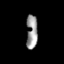
Tissue: lung
Cell type: Epithelial cells
Senescence score: 0.2366
Nuclear area (px): 365
Mean DAPI intensity: 154.595